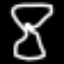
Label: hourglass